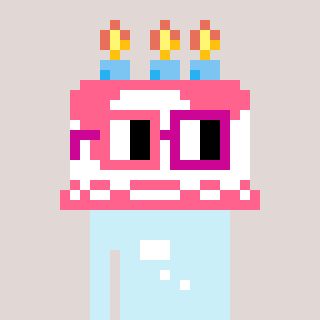
a pixel art character with square pink and red glasses, a cake-shaped head and a cold-colored body on a warm background